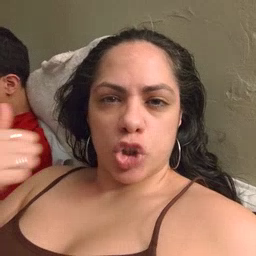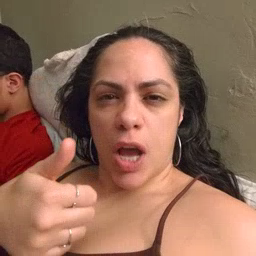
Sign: jacket